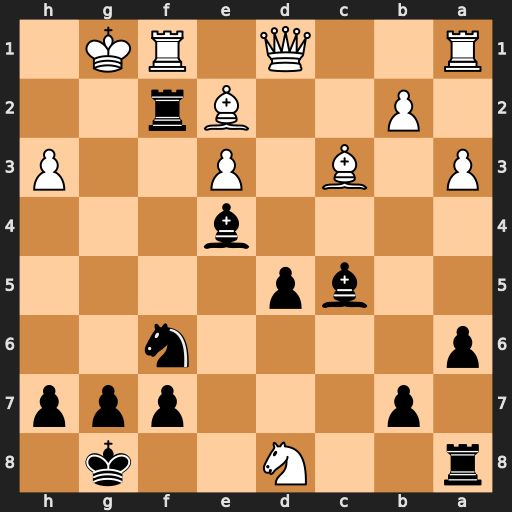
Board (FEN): r2N2k1/1p3ppp/p4n2/2bp4/4b3/P1B1P2P/1P2Br2/R2Q1RK1
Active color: b
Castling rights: -
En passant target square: -
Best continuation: Rg2+ Kh1 Rxe2+